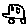
Label: car